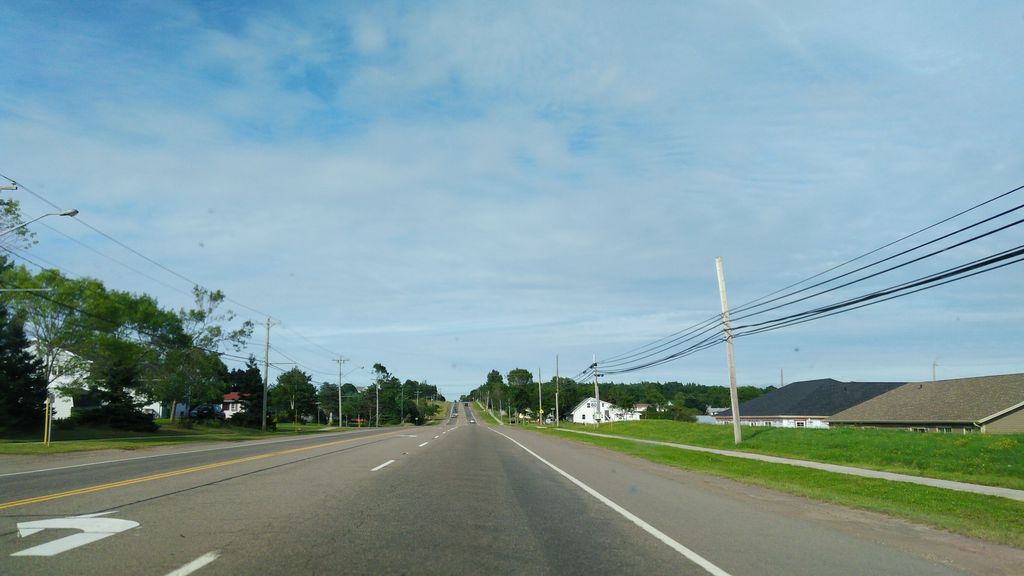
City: charlottetown